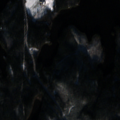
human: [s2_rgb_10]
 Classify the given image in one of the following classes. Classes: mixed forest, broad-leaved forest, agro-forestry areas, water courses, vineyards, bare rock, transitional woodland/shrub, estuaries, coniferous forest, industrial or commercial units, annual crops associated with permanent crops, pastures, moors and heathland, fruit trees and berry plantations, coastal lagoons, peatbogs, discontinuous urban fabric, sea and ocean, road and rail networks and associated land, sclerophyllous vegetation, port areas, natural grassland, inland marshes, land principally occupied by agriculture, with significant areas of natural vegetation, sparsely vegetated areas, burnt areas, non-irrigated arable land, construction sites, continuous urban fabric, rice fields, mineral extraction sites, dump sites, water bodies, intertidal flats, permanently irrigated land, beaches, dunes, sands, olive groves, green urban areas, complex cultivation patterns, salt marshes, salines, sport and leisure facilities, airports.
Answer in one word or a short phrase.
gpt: land principally occupied by agriculture, with significant areas of natural vegetation, coniferous forest, mixed forest, transitional woodland/shrub, water bodies